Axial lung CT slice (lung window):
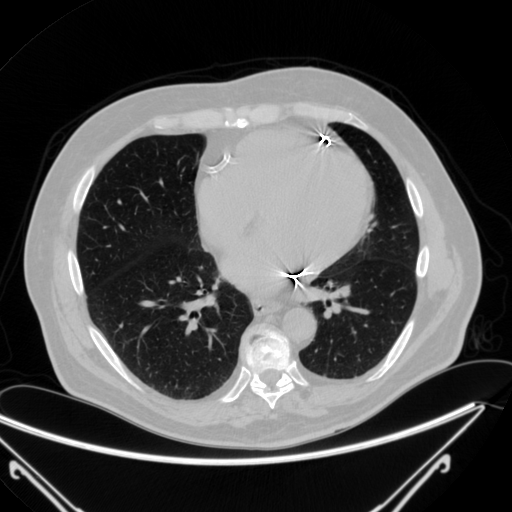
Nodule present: no